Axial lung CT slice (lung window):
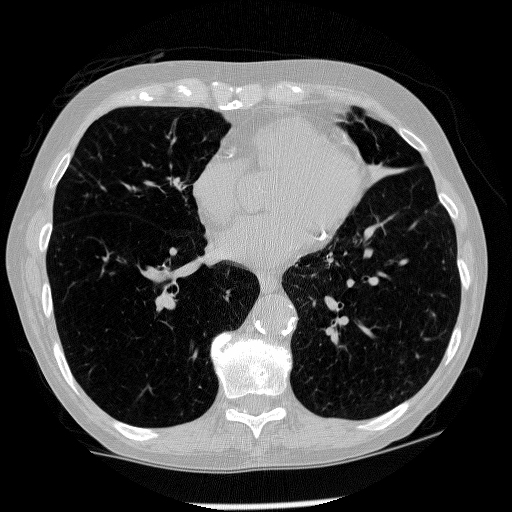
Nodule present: no